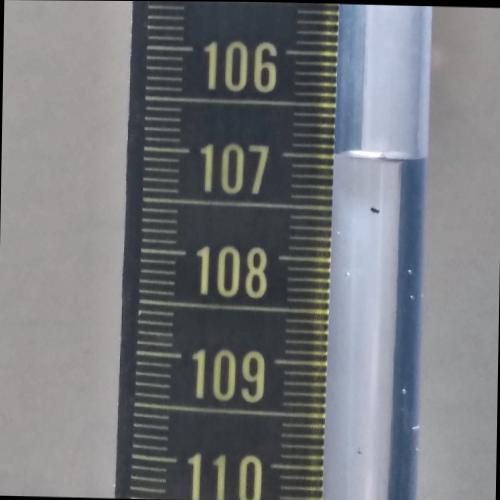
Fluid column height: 107.0 cm